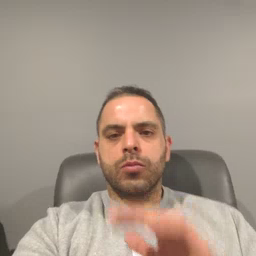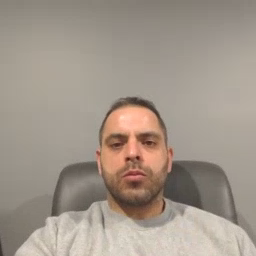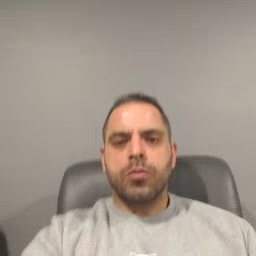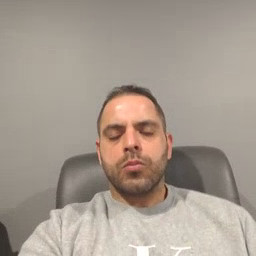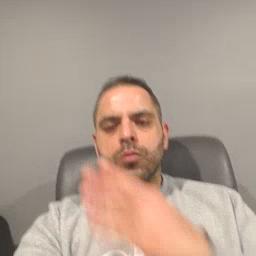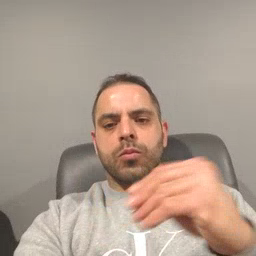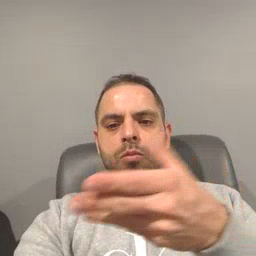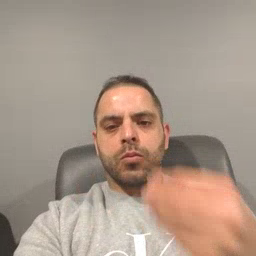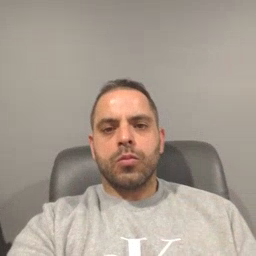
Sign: story